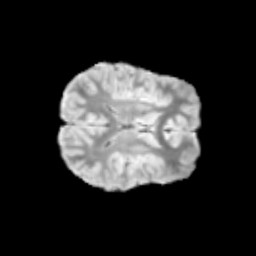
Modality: T2w
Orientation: axial
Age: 9
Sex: female
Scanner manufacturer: siemens
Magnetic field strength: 3 T
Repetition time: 3.8 s
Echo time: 0.07 s